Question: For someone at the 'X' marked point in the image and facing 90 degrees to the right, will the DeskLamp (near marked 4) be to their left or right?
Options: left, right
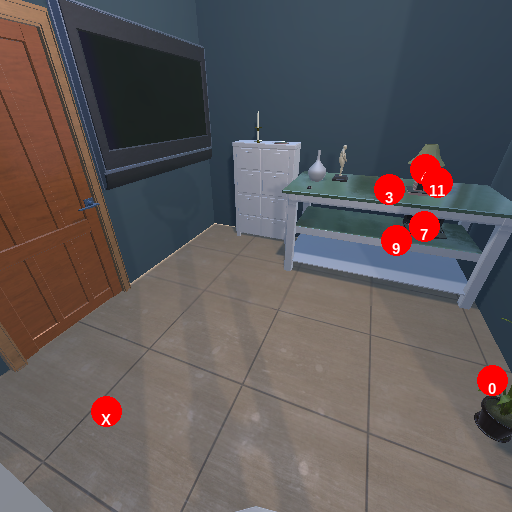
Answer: left